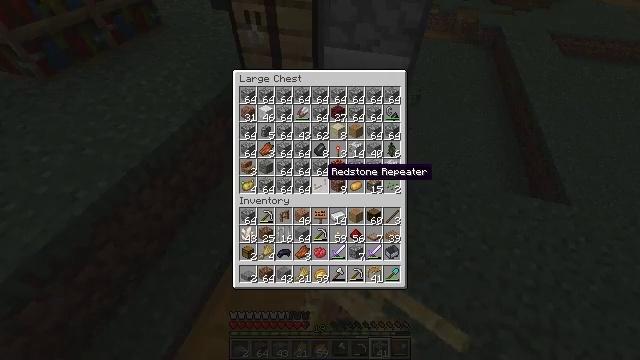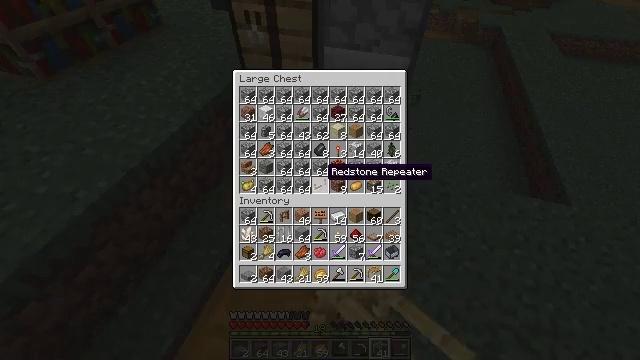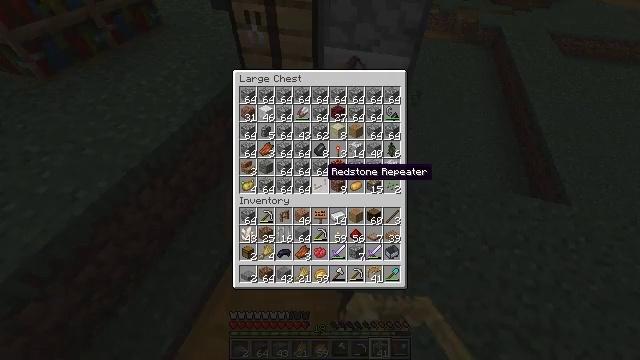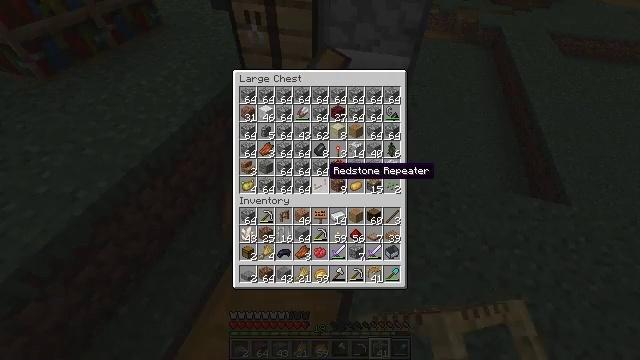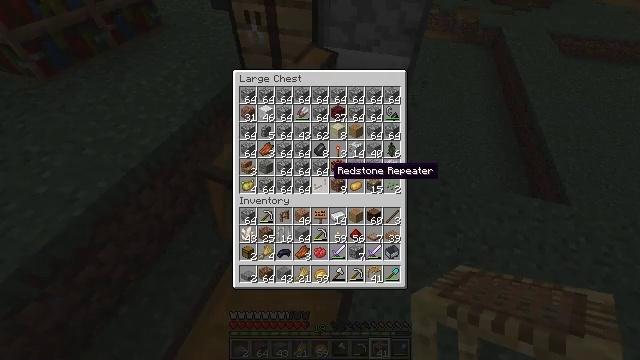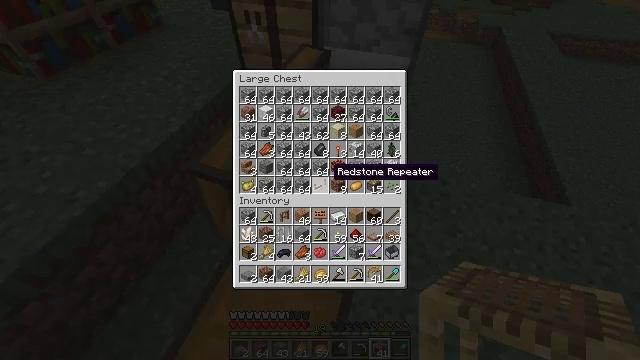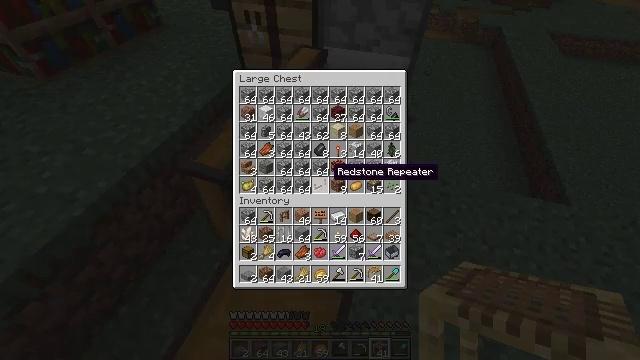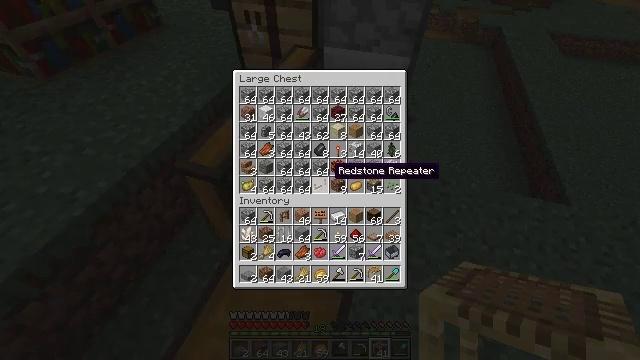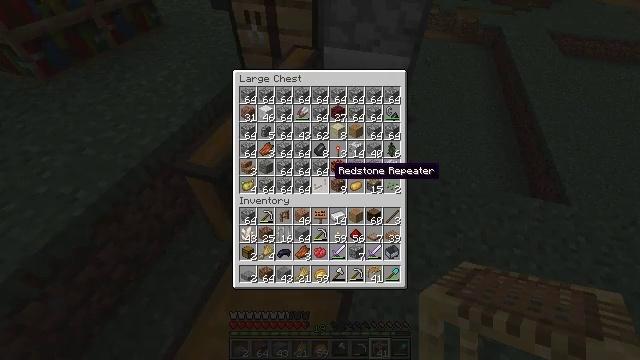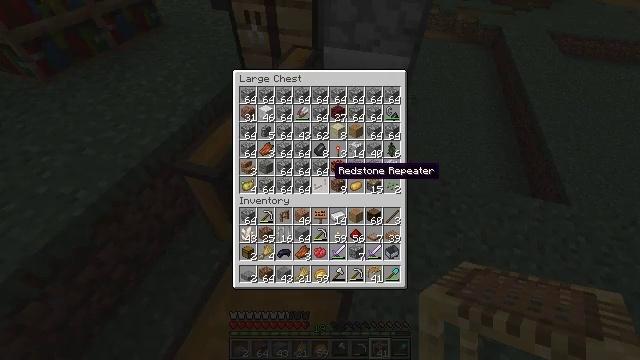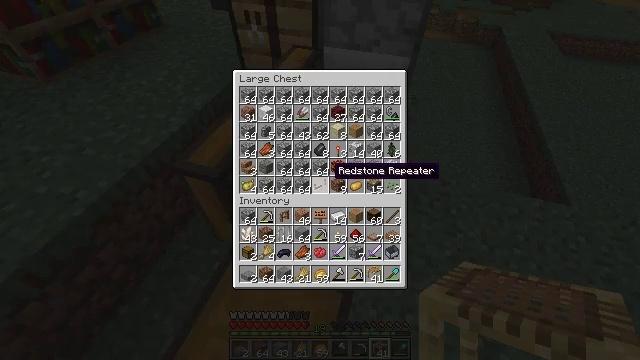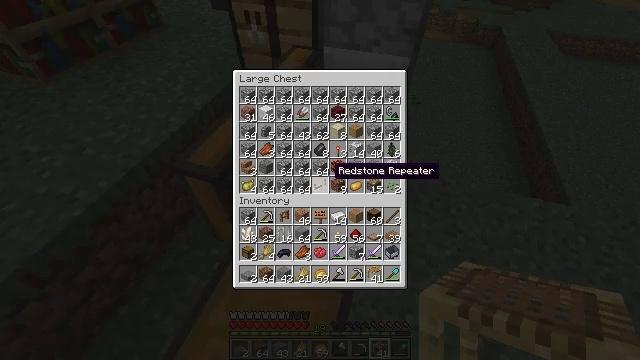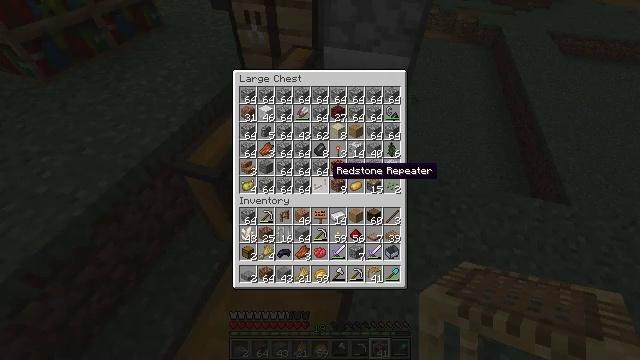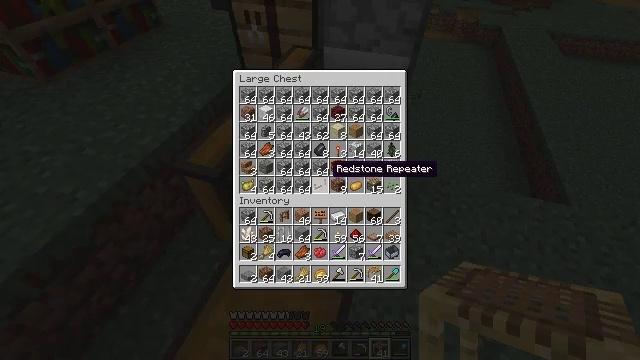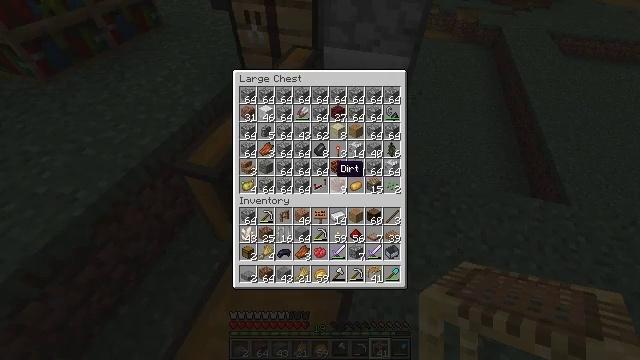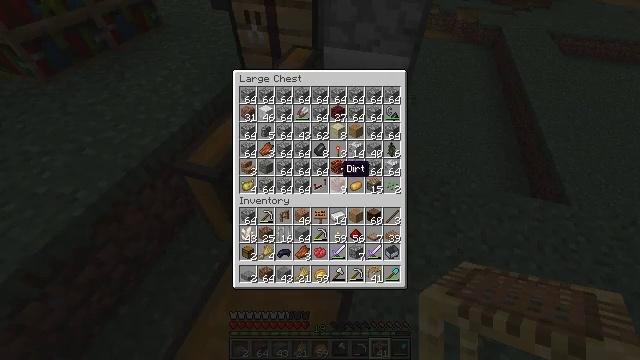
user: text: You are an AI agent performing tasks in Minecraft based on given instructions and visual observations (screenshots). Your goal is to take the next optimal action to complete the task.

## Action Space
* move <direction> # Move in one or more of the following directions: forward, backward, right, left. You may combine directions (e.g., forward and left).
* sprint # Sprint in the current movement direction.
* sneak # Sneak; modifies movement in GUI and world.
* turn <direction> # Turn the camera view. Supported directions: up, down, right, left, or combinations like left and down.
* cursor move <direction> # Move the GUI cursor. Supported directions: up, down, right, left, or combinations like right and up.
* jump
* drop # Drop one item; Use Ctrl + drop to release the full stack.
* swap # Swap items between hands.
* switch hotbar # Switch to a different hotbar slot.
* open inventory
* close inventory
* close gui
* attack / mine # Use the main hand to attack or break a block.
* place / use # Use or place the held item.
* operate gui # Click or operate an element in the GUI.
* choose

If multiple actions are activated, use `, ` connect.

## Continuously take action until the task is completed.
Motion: motion action
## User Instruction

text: Create glass by smelting sand.
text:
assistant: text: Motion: no_op
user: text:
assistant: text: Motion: no_op
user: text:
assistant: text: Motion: no_op
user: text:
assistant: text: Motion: no_op
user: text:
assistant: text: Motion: no_op
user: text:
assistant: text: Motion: no_op
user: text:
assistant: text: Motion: no_op
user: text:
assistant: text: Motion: no_op
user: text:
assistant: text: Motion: no_op
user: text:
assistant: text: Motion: no_op
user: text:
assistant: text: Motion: no_op
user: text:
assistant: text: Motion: no_op
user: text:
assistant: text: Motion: no_op
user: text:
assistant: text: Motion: no_op
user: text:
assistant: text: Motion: no_op
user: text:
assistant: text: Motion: cursor move right
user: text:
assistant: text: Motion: cursor move right
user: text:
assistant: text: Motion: no_op
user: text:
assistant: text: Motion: no_op
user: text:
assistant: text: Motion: no_op
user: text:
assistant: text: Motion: no_op
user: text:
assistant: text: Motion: no_op
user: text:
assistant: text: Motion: no_op
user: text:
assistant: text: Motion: no_op
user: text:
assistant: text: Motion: no_op
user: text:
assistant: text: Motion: no_op
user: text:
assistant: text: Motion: no_op
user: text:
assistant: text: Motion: close gui
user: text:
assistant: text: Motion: no_op
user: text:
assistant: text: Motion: no_op